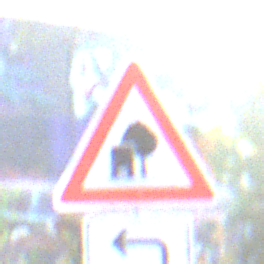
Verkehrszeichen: UnzureichendesLichtraumprofil
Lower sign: RichtungsangabeDurchPfeile2
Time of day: MorningAfternoon
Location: Outdoor (Urban)
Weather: PartlyCloudy
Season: NotSpecified
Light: Natural